Question: What process is active?
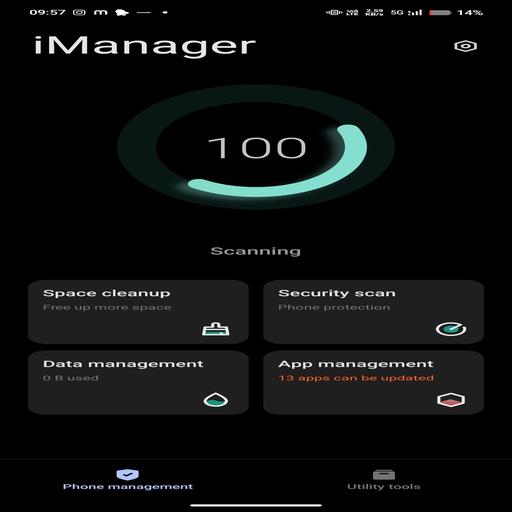
Answer: Scanning